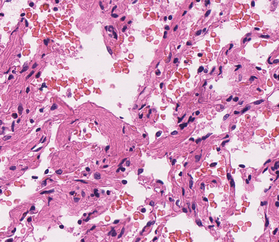
Tumor epithelial tissue: no
Tumor-associated stroma tissue: no
Normal tissue: yes